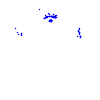
Particle: proton